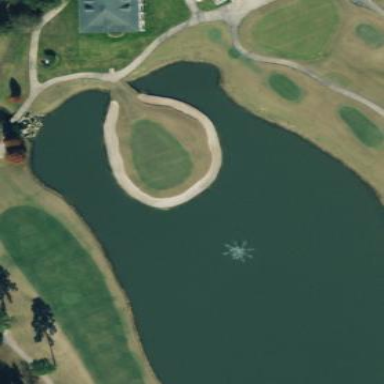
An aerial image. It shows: Sandy area is golf bunker.